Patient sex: F
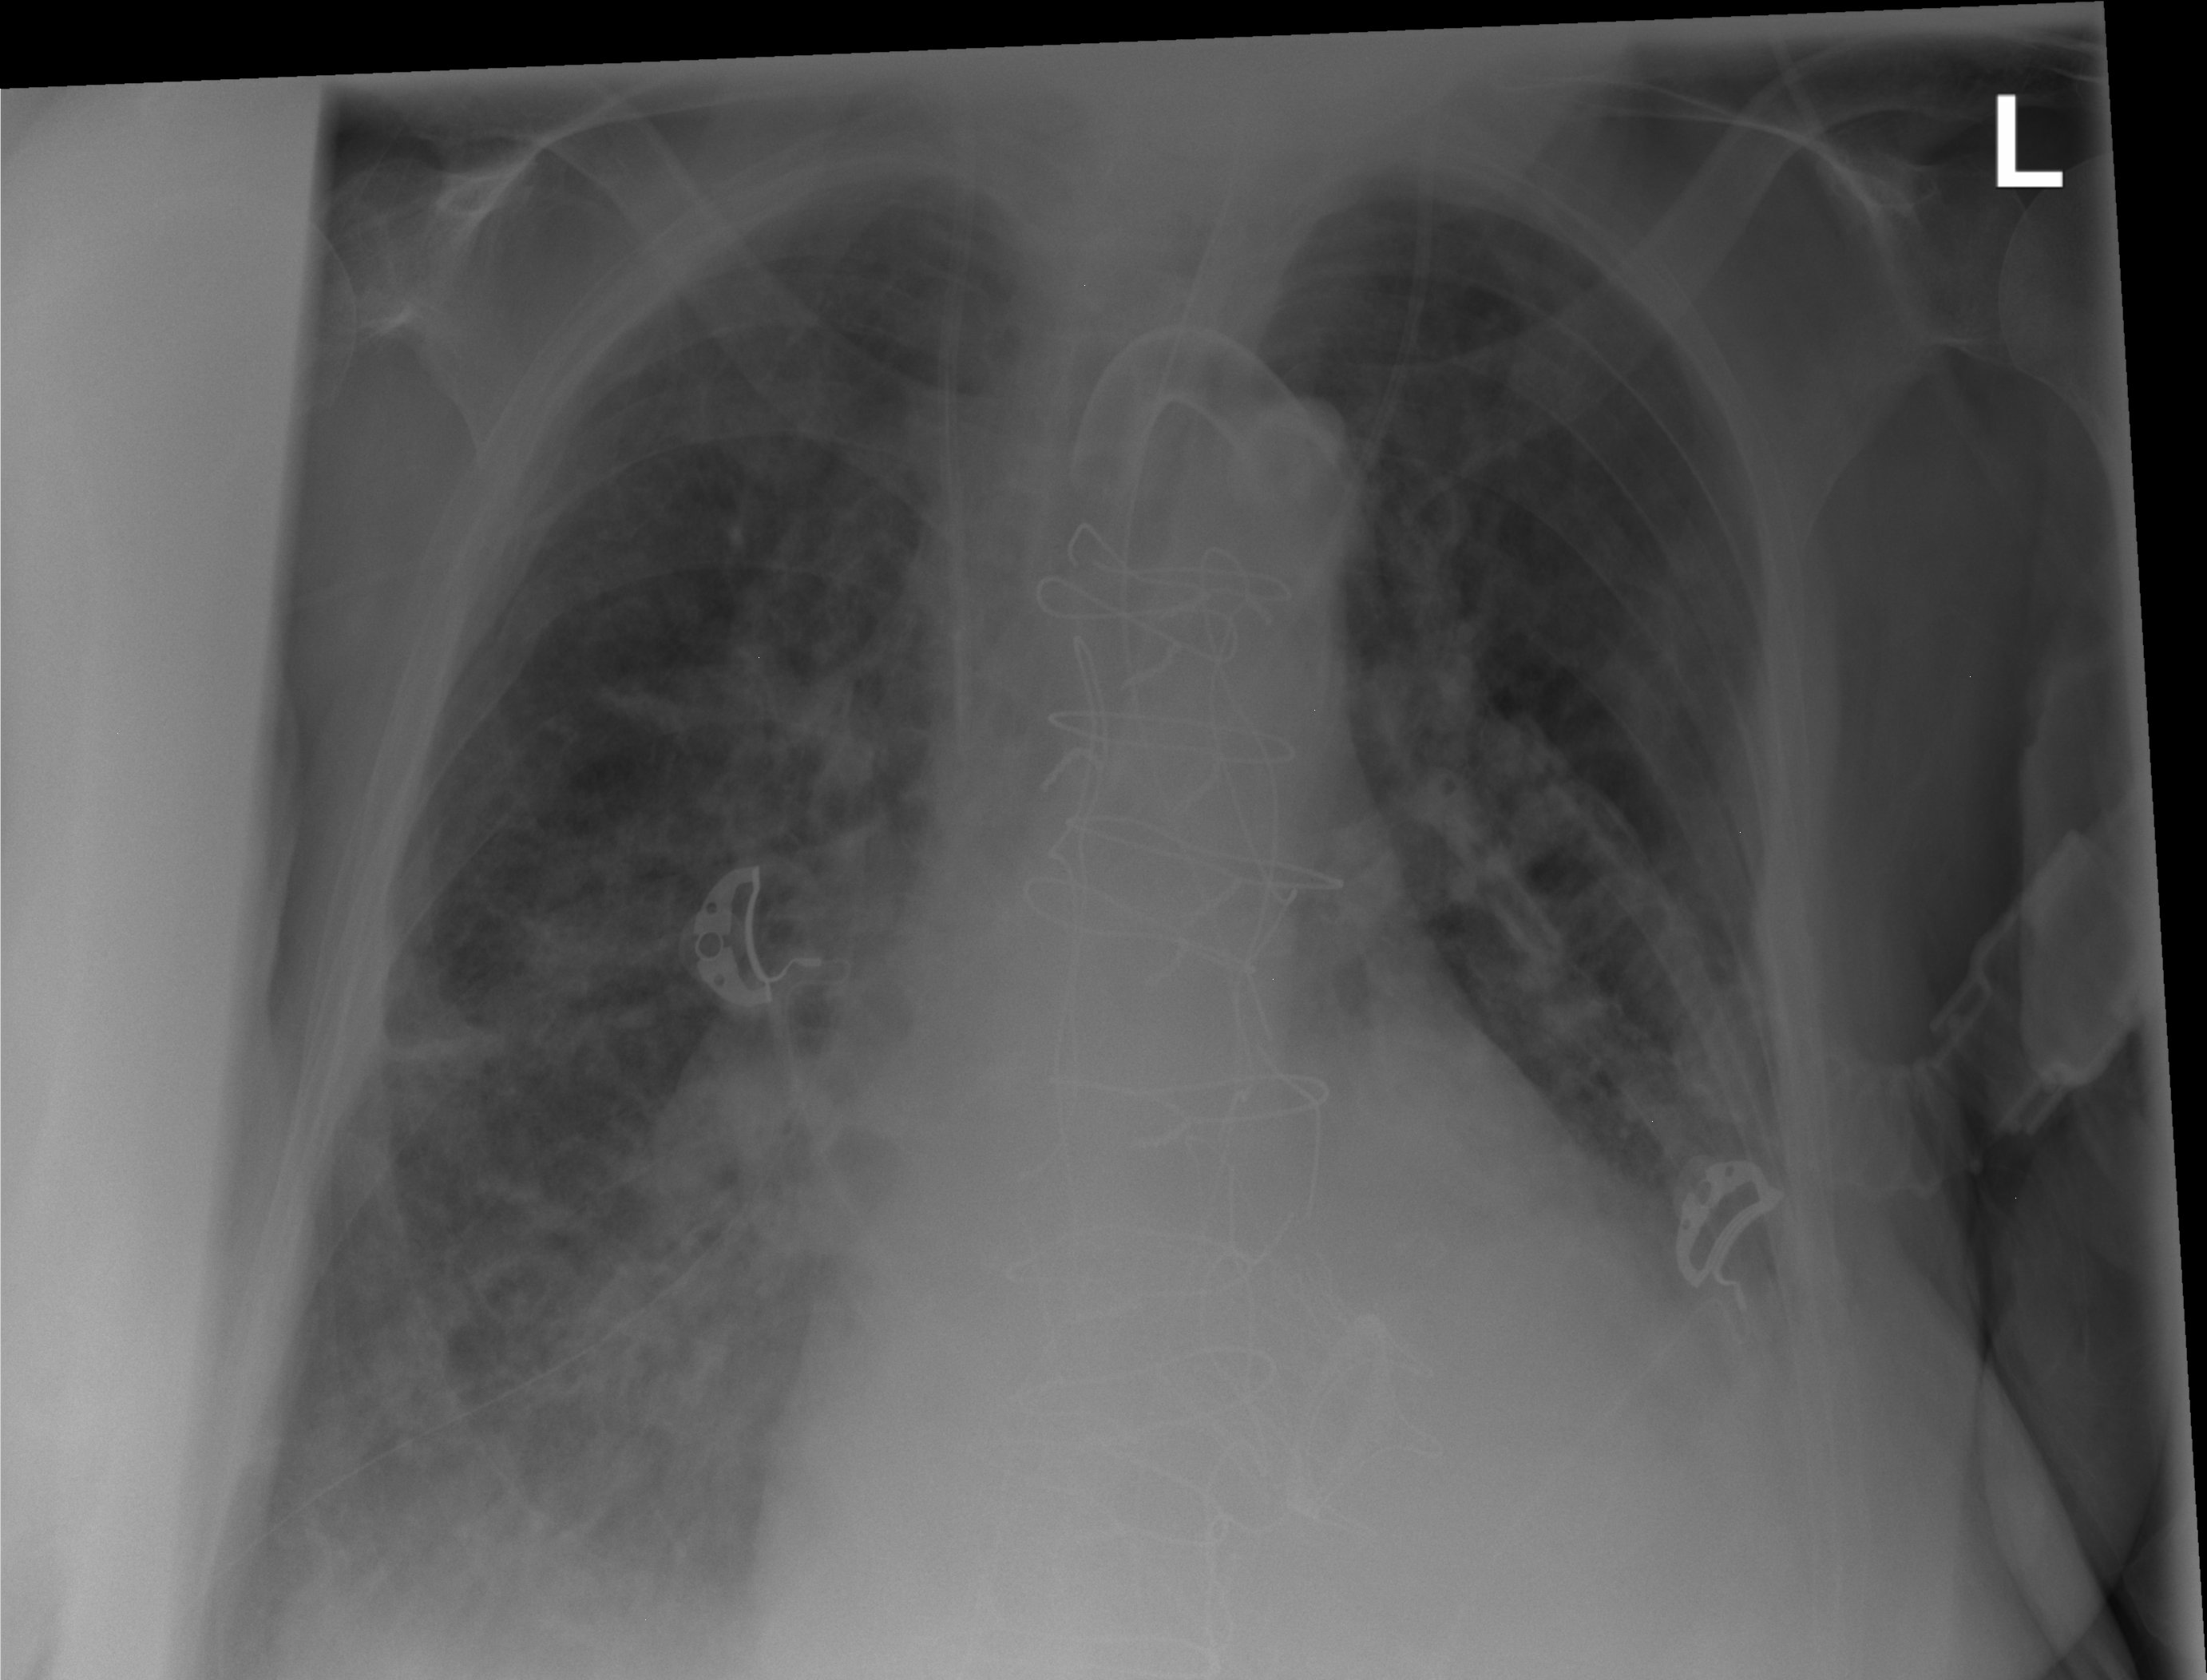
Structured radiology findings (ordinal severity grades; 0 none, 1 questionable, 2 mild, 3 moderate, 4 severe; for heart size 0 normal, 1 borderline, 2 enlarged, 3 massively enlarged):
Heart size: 2
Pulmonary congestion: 2
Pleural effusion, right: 2
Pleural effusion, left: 2
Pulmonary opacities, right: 3
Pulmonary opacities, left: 2
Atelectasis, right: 3
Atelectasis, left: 3